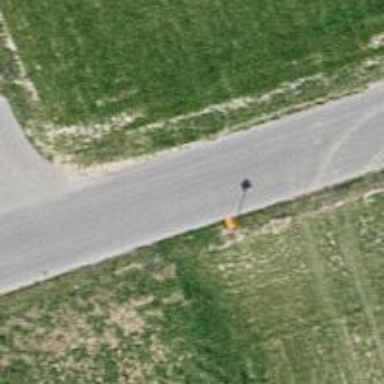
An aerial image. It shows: Pole supporting roof covering pipeline marker.